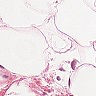
Metastatic tissue present: no